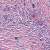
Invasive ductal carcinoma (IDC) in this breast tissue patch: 1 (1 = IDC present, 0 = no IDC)